Field crop: maize
Growth stage: 1
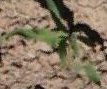
Species: maize